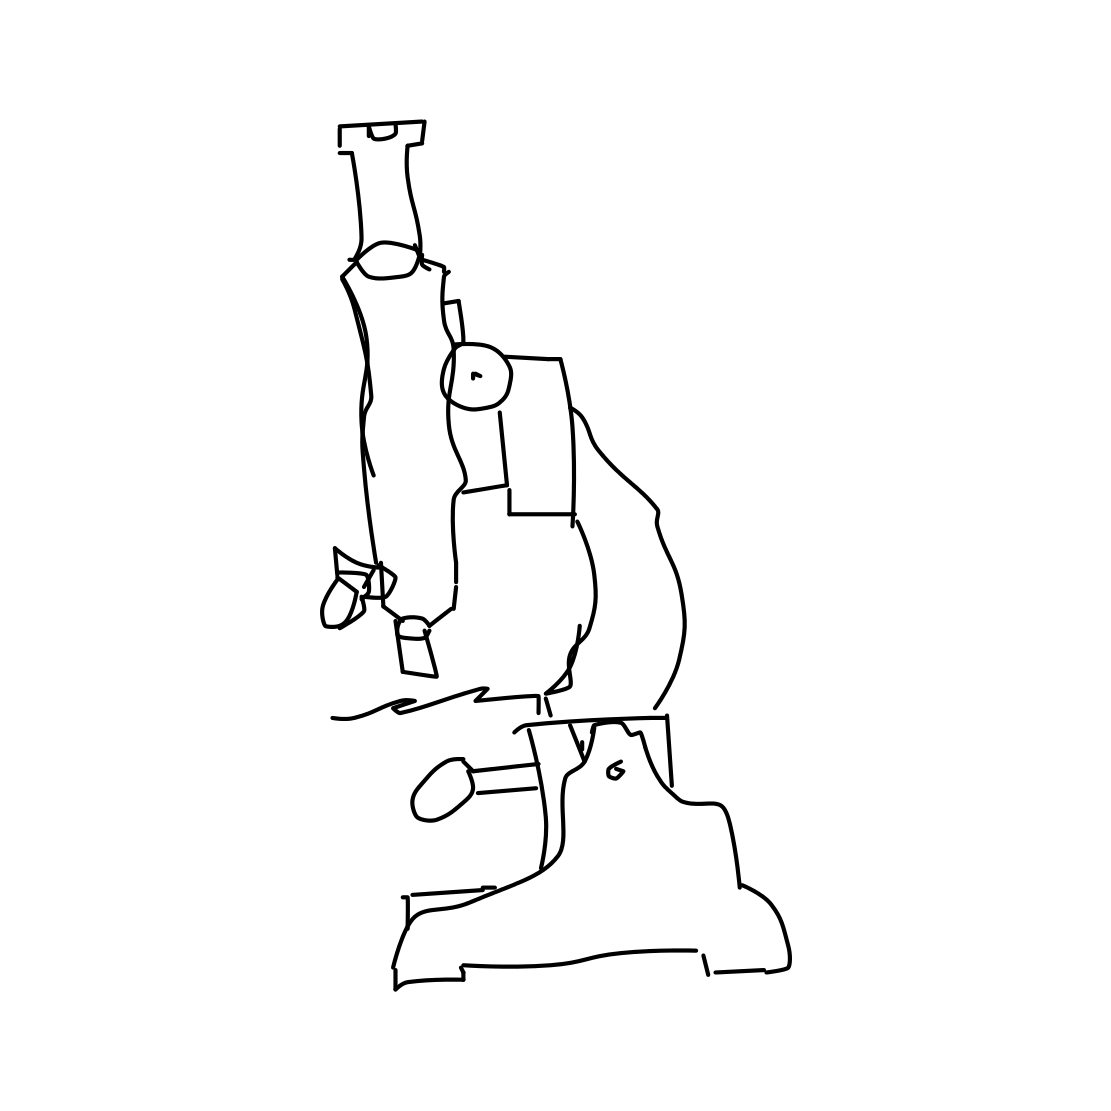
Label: microscope